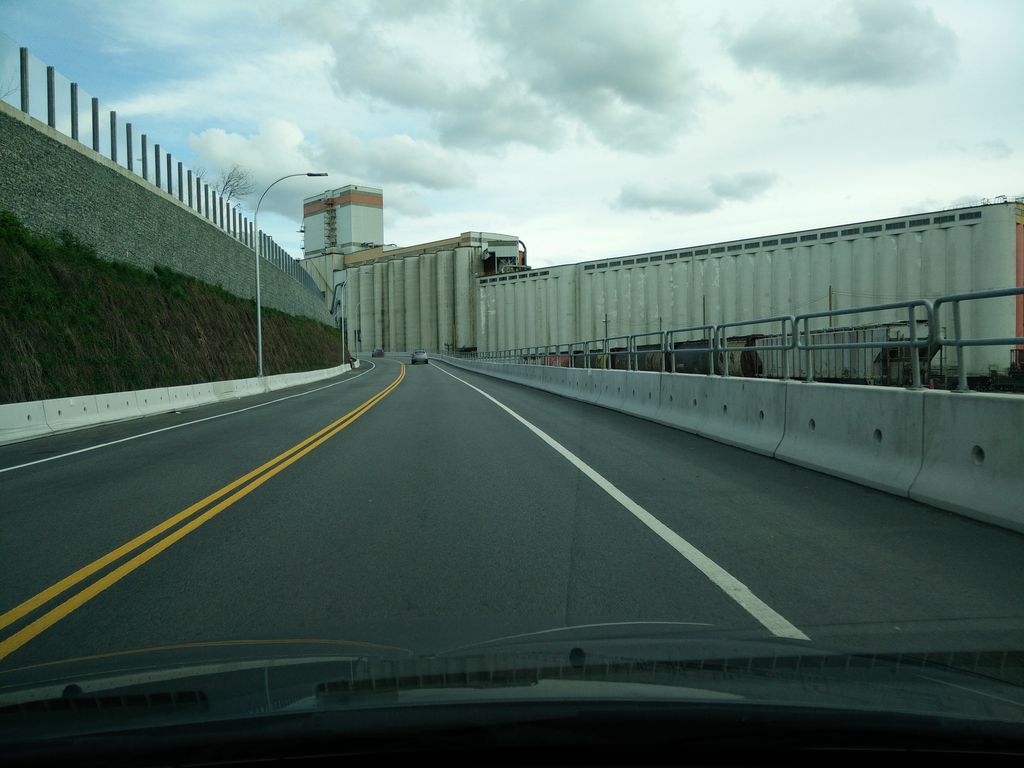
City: vancouver